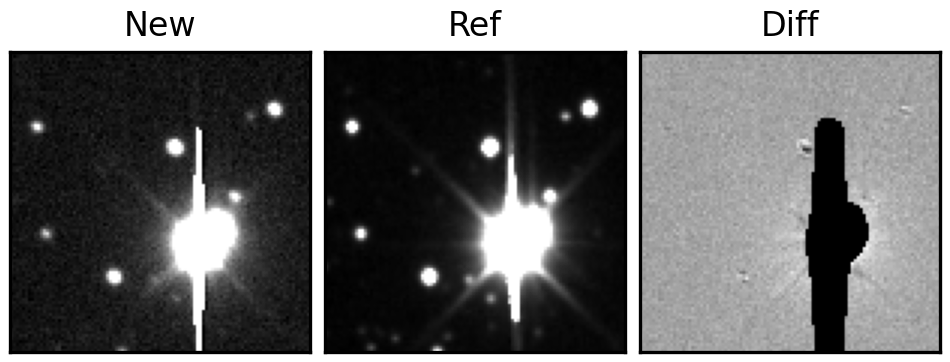
Label: bogus